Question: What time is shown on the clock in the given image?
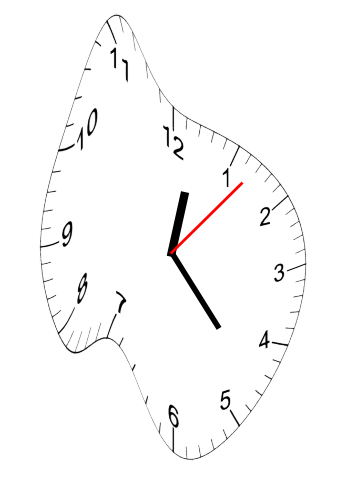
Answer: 12:23:07